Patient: sex M, age 60
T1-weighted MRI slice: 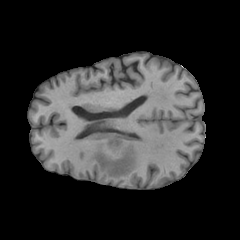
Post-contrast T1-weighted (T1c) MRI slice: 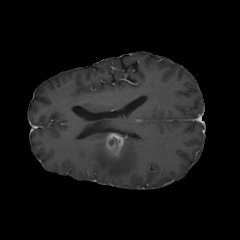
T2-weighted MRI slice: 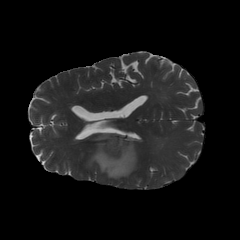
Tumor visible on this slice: yes
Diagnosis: Glioblastoma, IDH-wildtype
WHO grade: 4